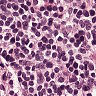
Metastatic tissue present: no